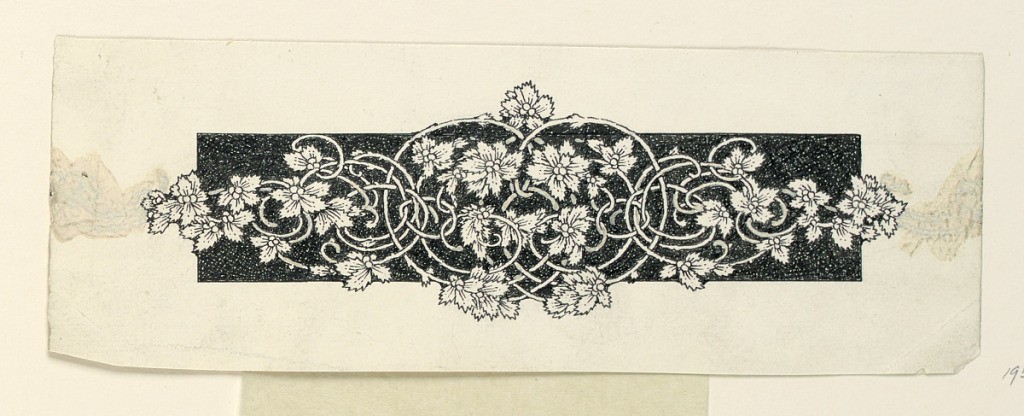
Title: Tailpiece
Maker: Franklin Booth, American, 1874–1948
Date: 1909
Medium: Black ink on paper
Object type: Drawing
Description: A symmetrical design, composed of interlacing grape vines. Shown against a rectangular black-and-white speckled background.